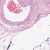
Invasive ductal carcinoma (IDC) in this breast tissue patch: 0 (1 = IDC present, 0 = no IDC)